Question: I've tried:
- -
I could do it locally but I couldn't take screenshots of other websites that are based on angularjs.
# Bounty
Be able to take a screenshot of any angularjs app which includes jquery and angular on the page. Every single site here: <URL> should look as if I loaded it in my browser.
Must be able to get the screenshot via the terminal so it could be run in a background process like a worker or something.
One random server (or whatever should be able to go to an offsite website and take a screenshot of it.)
It just needs to take an url that will inevitably host an angularjs app and output what you'd expect to see in your browser.
Does not need to be phantomjs or node-webshot.
## Update 1
As of last night this is how I'm doing it.
- - - - -
I have some work to do on this solution.

## Update 2
This appears to be a potential solution but I've found that most of these solutions require opening a browser and taking the screenshot versus a headless browser like phantomjs.
- <URL>-
## Update 3
I'm continuing development on a production ready solution for this on github.
<URL>
If you take this code and build it with node-webkit.app you will be able to run a screenshot server.
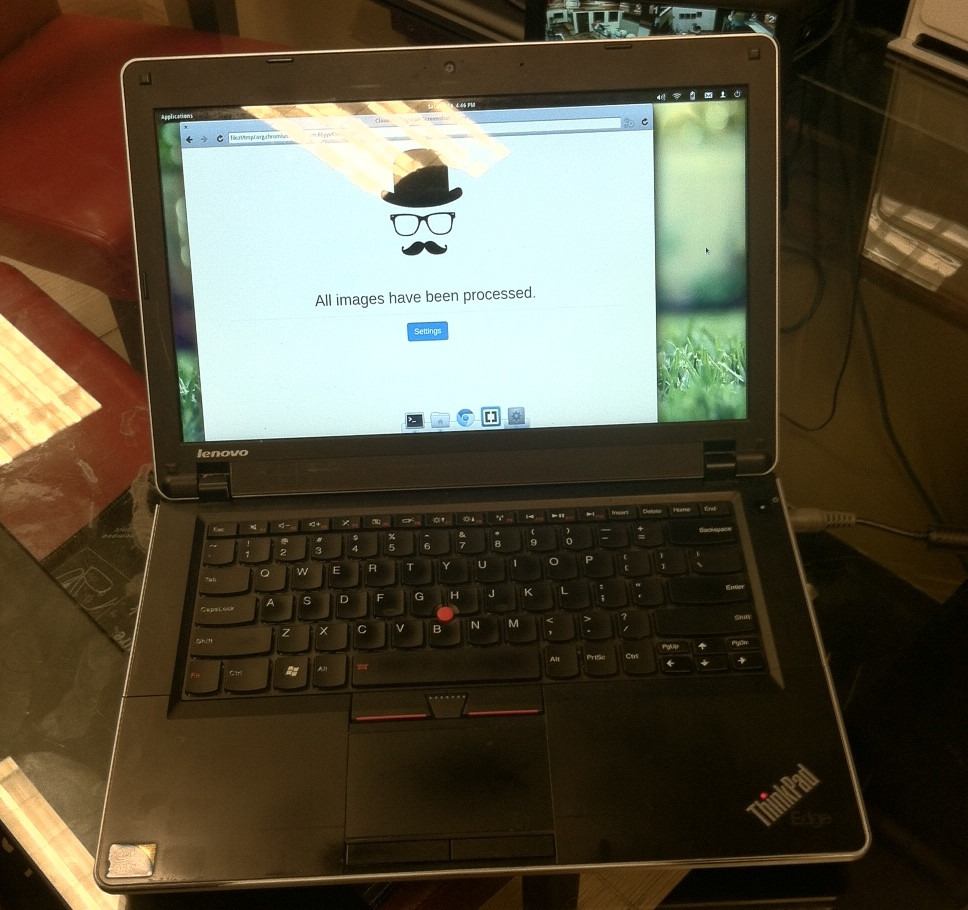
Answer: Use <URL> to test your application in all browsers without having to install each one, including mobile browsers, different phones, tablets, etc.
There is support for Selenium automated testing and <URL> is supported, no public URL is needed.
The <URL> is a a tool for generating BrowserStack screenshots from the command line.
There is a trial period for this as it's a commercial product, but it's very well made and worth every penny. You can subscribe for only one month. I have used personally and I highly recommend it.